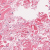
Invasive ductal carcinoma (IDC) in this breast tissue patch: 0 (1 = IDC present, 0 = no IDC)